Question: I've been trying to solve a double integral equation for a third variable in matlab.
An example:

At first, I tried to solve it symbolically (when k=1) as below:
'''
syms x y h
F = @(x,y,h) 2*x*y+4*h;
f = @(x) x/2;
solve(int(int(F(x,y,h)*f(x),x,0,3)*f(y),y,0,1)-3, h)
'''
The code gives the right answer, i.e. h=2/3 when k=1.
For my real problem, however, the functions F and f are so much more complex. And when I applied the same code above with the complex F and f, the matlab does not solve it in an appropriate time. Actually I do not know if it ever solves - I have let the code run for 30 mins and forced it to terminate. I'll have to pursue further this route but for now, I'm trying to solve it numerically. The code below is what I have tried:
'''
F = @(x,y,h) 2.*x.*y+4.*h;
f = @(x) x./2;
g1 = @(y,h) integral(@(x) F(x,y,h).*f(x),0,3)
g2 = @(h) integral(@(y) g1(y,h).*f(y),0,1)-3
bsolve = fsolve(g2,0)
'''
Why does this code give me the wrong answer of 0.5833?
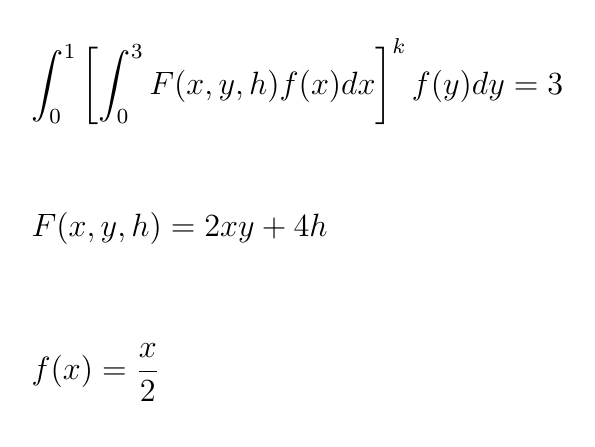
Answer: From the documentation for <URL>:
> For scalar-valued problems the function 'Y = FUN(X)' must accept a vector
argument 'X' and return a vector result 'Y', the integrand function
evaluated at each element of 'X'. For array-valued problems (see the
''ArrayValued'' option below) 'FUN' must accept a scalar and return an
array of values.
Because you're nesting calls to 'integral', the outer integral is passing vectors into the inner call. To fix this, the inner integral, 'g1' must configured to operate on scalars:
'''
g1 = @(y,h)integral(@(x)F1(x,y,h).*f1(x),0,3,'ArrayValued',true)
'''
The code will now return '2/3' in floating point. You should probably also use <URL> instead of 'fsolve' for this univariate root-finding problem.